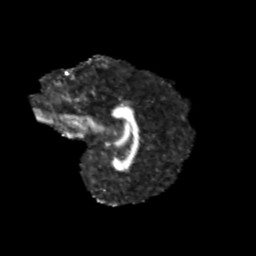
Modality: FA
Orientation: sagittal
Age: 12
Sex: female
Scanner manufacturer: siemens
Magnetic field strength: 3 T
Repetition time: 3.8 s
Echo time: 0.07 s